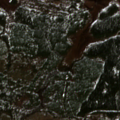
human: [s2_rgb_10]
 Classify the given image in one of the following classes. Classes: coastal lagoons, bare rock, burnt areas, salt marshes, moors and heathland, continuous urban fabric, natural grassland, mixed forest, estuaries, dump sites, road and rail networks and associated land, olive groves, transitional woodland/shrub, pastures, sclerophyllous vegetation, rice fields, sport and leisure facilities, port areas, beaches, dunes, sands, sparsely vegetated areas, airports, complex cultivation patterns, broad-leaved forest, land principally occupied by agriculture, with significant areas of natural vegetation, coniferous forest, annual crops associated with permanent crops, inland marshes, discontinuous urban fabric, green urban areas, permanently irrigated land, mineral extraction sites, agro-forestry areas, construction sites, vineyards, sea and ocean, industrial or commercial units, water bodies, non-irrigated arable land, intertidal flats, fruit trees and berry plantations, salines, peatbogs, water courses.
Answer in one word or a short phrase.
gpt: coniferous forest, transitional woodland/shrub, peatbogs